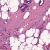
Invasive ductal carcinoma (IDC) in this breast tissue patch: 1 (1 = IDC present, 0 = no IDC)